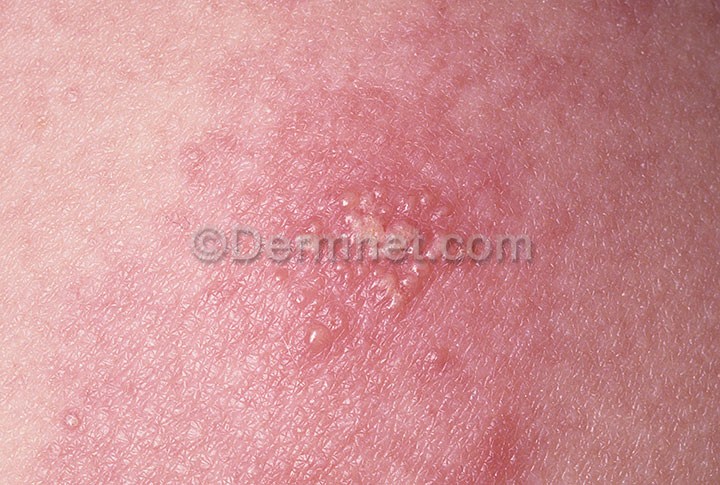
Disease: Warts Molluscum and other Viral Infections